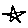
Label: star